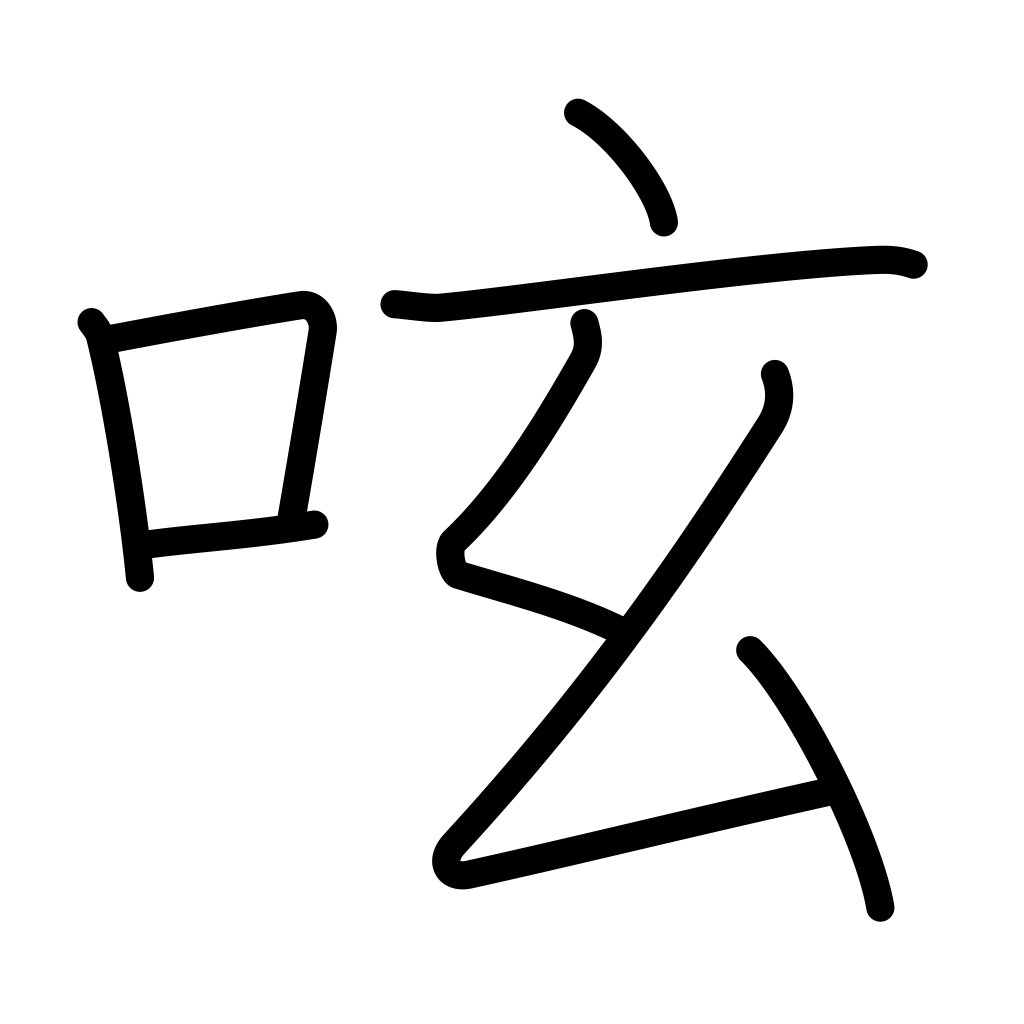
Meaning: mutter, grumble, murmur